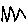
Label: zigzag